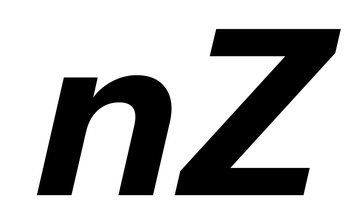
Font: InstrumentSans-Italic_Bold_Italic